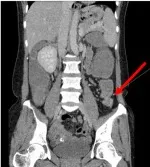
(A, B) Computed tomography images of the patient before surgery (2018-11). Enhanced CT scans of the abdomen revealed the dilatation and gas-fluid level of the colon.
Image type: radiology (ct)